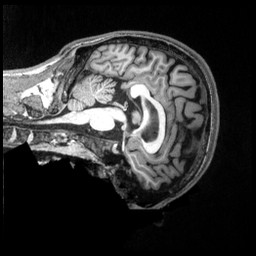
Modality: T1w
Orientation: sagittal
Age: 29
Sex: male
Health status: healthy
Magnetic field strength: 3 T
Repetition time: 2.53 s
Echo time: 0.00331 s